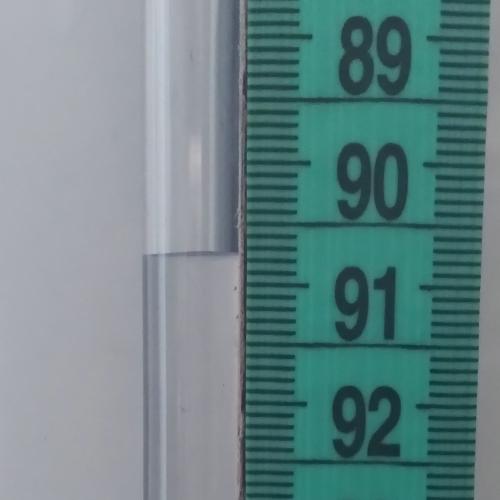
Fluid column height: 90.8 cm